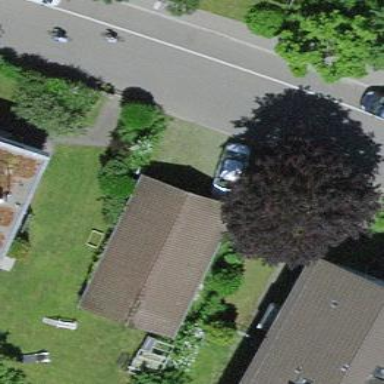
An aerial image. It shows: Garage building.